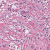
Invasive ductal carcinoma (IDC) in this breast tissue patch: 1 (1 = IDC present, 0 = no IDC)